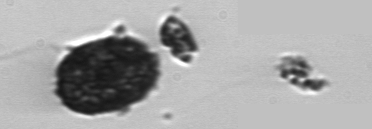
Label: Thalassiosira_TAG_external_detritus